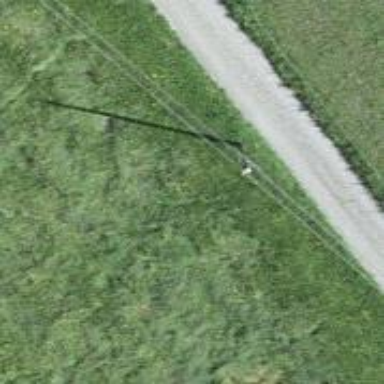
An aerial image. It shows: Power pole.